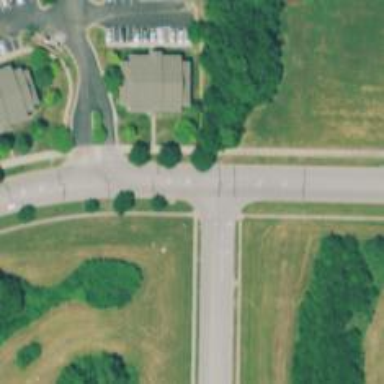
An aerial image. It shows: Road with left marking.